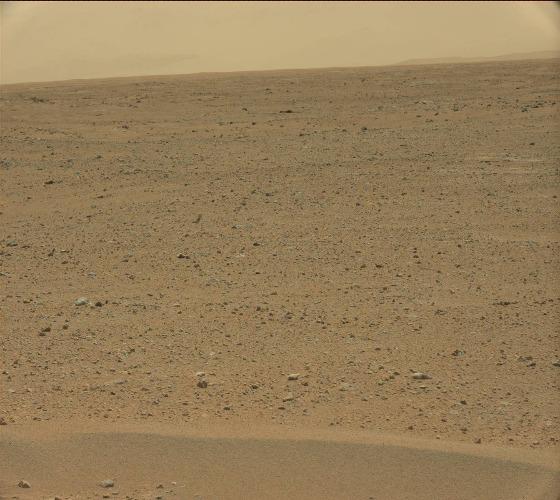
Terrain classes present: Gravel / Sand / Soil, Rock, Sky / Distant Mountains